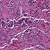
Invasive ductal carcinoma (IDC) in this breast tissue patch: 0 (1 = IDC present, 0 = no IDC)